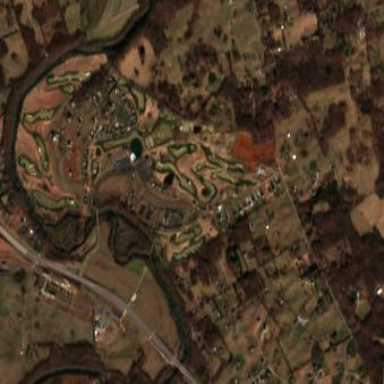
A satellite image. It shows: Golf course surrounded by greenery.